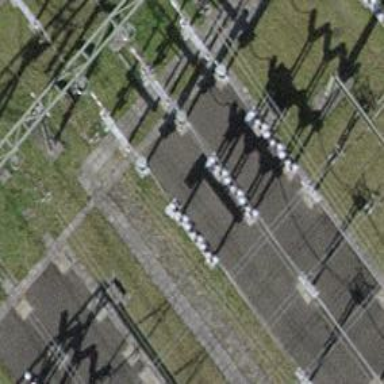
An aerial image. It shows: Bay for power lines.